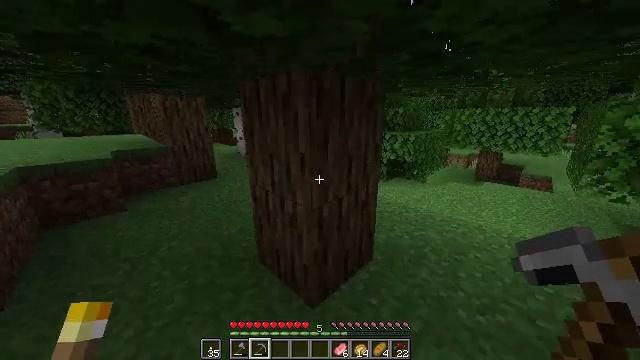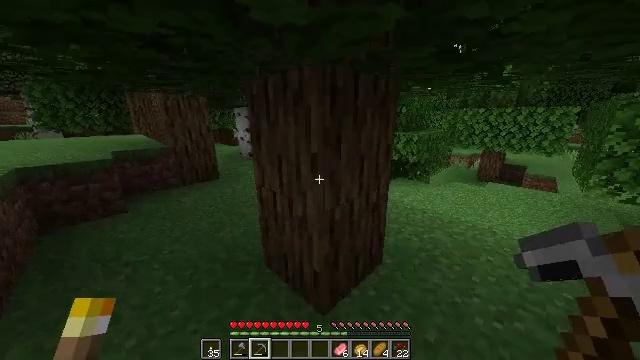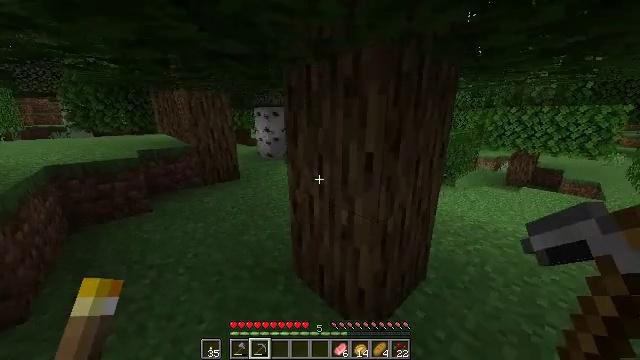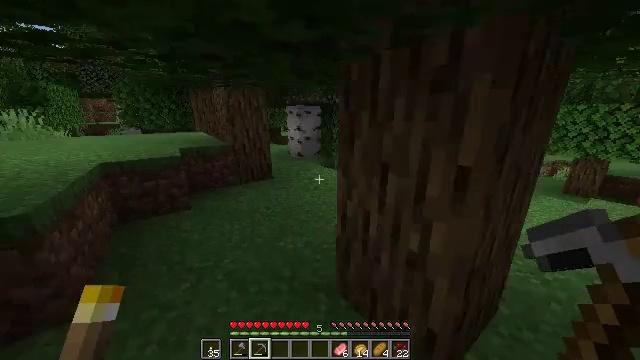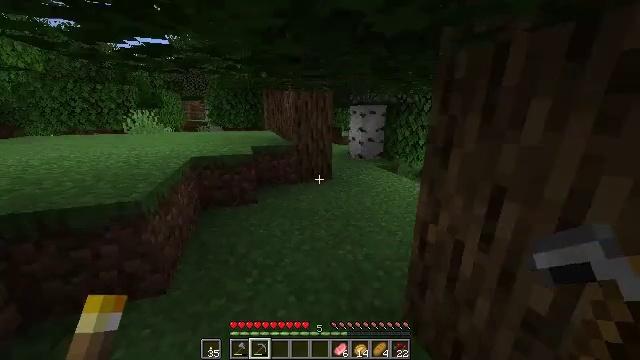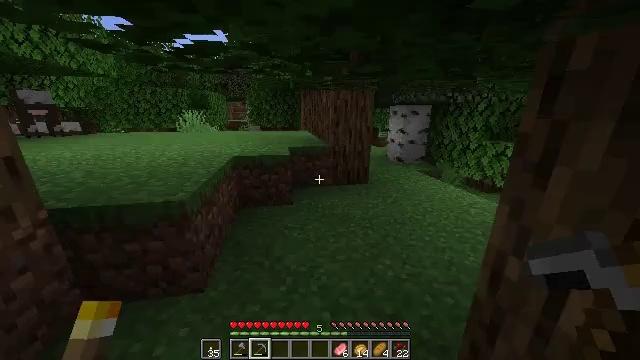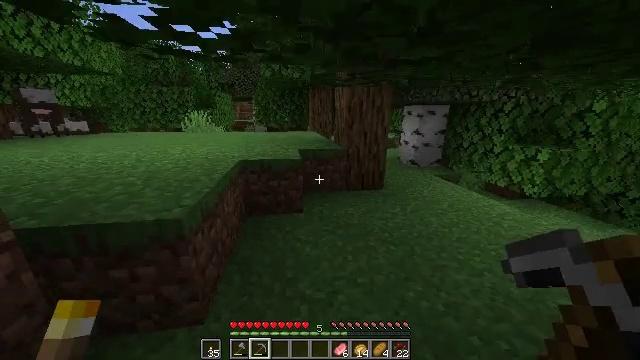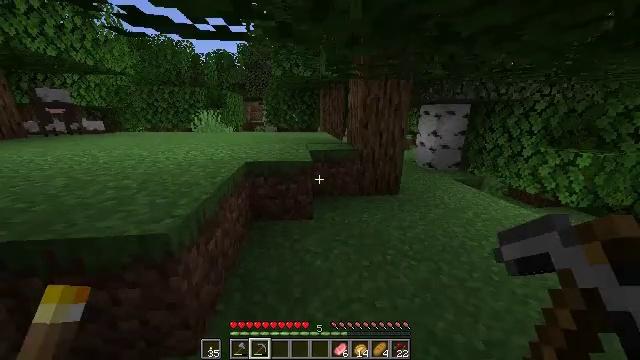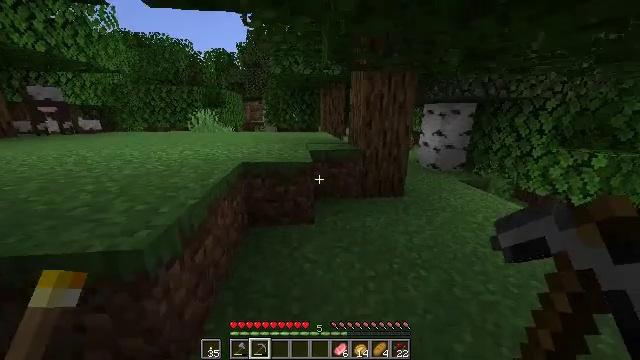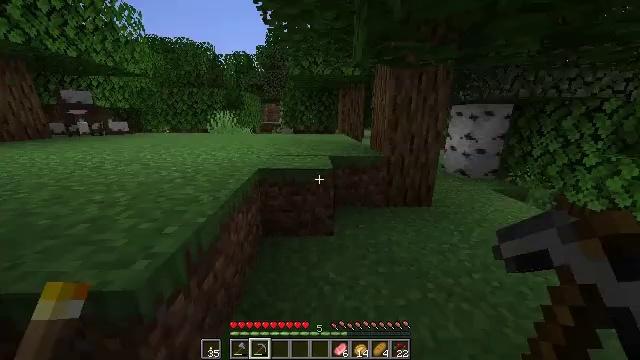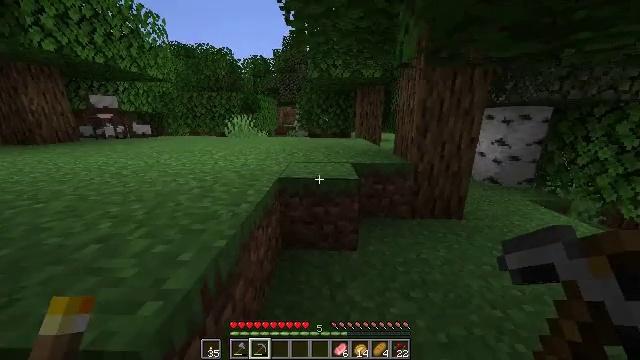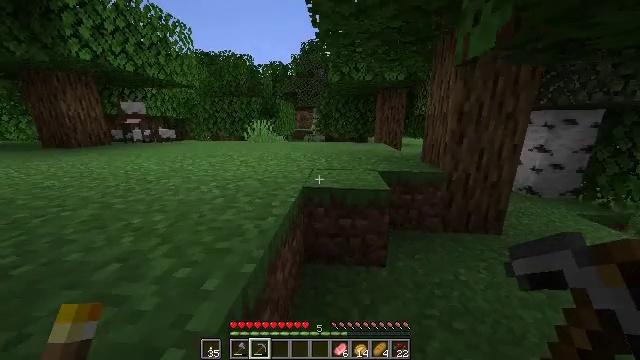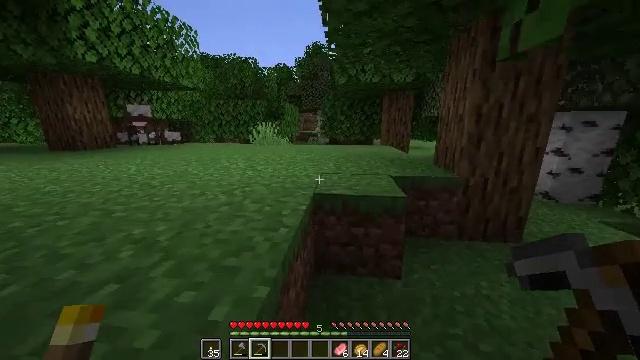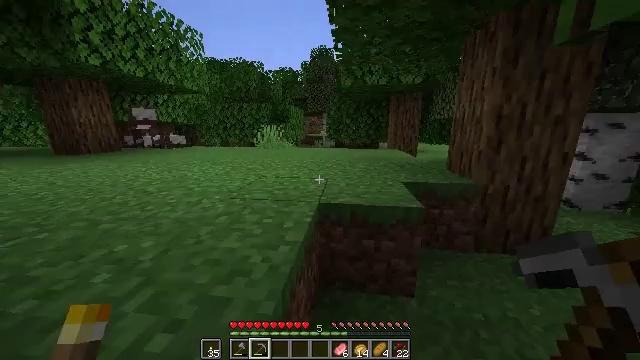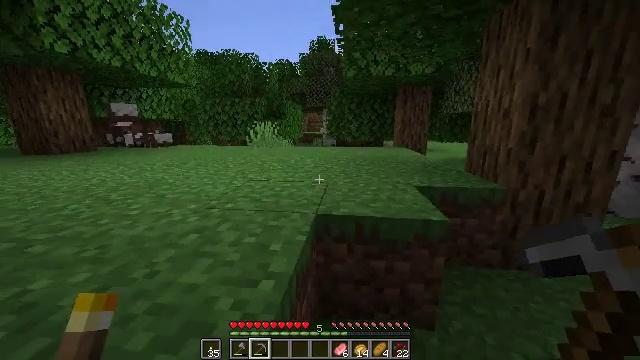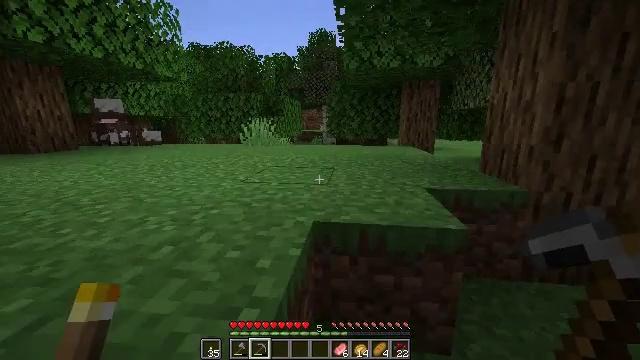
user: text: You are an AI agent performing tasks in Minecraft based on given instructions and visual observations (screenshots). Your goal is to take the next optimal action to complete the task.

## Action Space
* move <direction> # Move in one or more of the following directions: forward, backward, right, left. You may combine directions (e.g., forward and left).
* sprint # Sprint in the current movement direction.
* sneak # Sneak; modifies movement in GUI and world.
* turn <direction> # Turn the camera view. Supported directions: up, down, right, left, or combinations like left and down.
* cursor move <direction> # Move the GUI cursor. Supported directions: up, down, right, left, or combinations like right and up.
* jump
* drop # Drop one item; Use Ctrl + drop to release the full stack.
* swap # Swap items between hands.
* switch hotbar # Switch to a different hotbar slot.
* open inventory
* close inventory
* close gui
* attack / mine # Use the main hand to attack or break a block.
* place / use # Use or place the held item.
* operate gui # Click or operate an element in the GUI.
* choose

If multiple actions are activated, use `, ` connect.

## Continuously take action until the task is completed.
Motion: motion action
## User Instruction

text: Mine spruce leaves from the tree.
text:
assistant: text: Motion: move forward and move left, sprint
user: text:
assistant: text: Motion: move forward and move left, sprint, turn left
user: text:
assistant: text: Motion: move forward and move left, sprint, turn left
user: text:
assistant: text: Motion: move forward and move left, sprint, turn left
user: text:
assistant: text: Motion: move forward and move left, sprint, turn left
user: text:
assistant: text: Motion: move forward, sprint, turn left
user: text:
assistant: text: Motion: move forward, sprint, turn left
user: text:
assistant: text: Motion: move forward, sprint
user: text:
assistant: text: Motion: move forward and move left, sprint, turn left
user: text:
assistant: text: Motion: move forward and move left, sprint, turn left
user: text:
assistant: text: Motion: move forward and move left, sprint, turn left and up
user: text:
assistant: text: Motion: move forward and move left, sprint
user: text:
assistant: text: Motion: move forward, sprint, turn left
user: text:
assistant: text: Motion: move forward, sprint
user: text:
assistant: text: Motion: move forward, sprint
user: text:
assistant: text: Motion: move forward, sprint, jump
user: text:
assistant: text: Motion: move forward, sprint, jump
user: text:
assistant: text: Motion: move forward, sprint, jump
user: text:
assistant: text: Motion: move forward, sprint, jump
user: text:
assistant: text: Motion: move forward, sprint
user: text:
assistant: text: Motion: move forward, sprint
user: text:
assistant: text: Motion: move forward and move left, sprint
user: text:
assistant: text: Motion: move forward and move left, sprint
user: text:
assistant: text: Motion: move forward and move left, sprint
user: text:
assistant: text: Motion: move forward and move left, sprint
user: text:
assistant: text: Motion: move forward and move left, sprint
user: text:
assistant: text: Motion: move forward and move left, sprint
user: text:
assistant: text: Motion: move forward, sprint
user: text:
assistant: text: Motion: move forward, sprint
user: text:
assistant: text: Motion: move forward, sprint